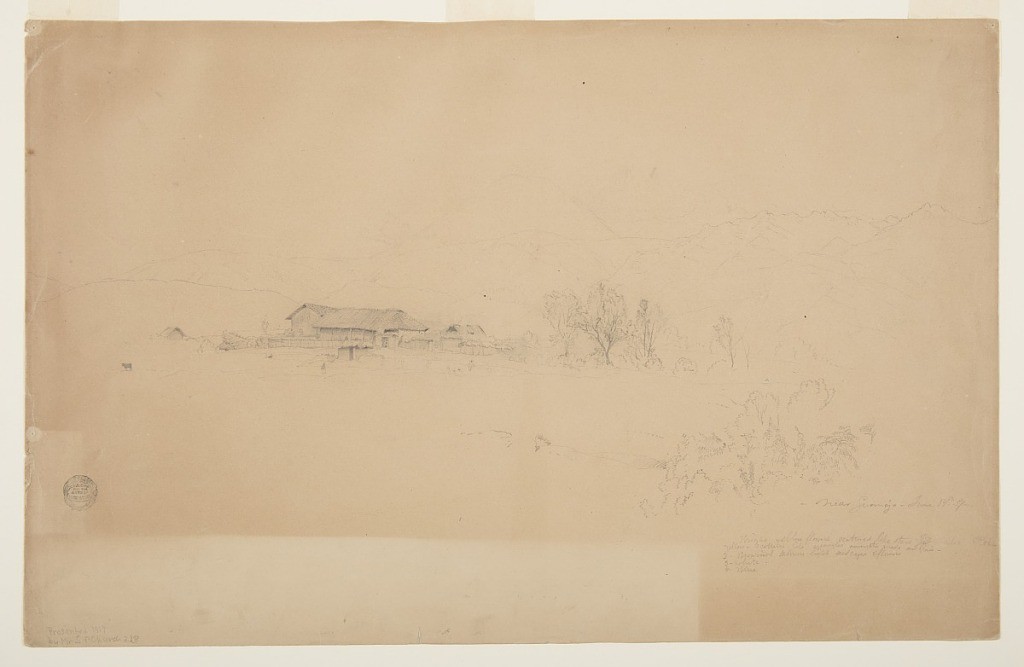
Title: Chimborazo from Guanujo, Ecuador
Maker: Frederic Edwin Church, American, 1826–1900
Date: June 14, 1857
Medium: Graphite on tan wove paper
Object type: Drawing
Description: Landscape sketch showing a view of a distant Chimborazo looming over a house (or farm or hacienda) in Guanujo, Ecuador. A group of bushes strewn with flowers is visible in the immediate foreground at lower right. Across a relatively flat expanse, multiple terra cotta roofed buildings are shown within a fence with a group of trees beside it at right. A group of four individuals is visible in front of the complex at center, while a solitary figure is shown further to the left with a dark cow at extreme left. In the background, the dormant stratovolcano known as Chimborazo looms over a rugged mountain range that stretches across the horizon.